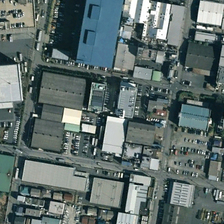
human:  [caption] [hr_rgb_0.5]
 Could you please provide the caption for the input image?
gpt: the house with a blue roof is a factory .

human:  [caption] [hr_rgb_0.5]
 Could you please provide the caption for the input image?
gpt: this is an industrial area .

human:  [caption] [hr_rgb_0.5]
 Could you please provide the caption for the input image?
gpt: this is an industrial area .

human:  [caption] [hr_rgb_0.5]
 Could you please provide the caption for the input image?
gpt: the house with a blue roof is a factory .

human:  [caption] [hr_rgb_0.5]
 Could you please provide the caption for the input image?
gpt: this is an industrial area .